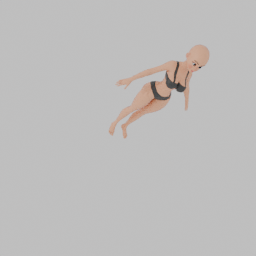
Label: people